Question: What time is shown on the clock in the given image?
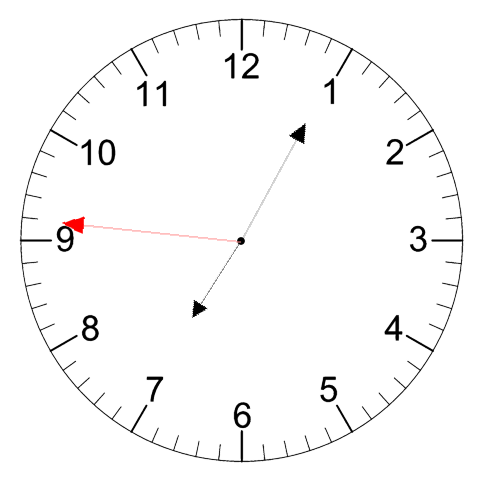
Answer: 07:04:46